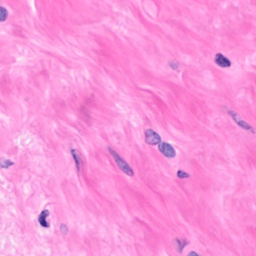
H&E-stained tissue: Breast